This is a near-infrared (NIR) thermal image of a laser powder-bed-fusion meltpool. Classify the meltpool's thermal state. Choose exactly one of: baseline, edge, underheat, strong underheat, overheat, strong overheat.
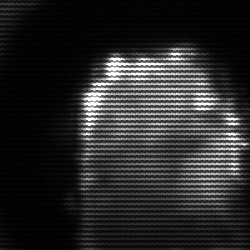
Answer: baseline